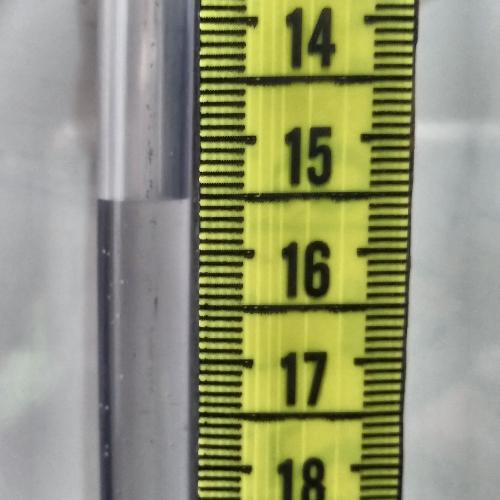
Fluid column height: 15.5 cm